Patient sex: M
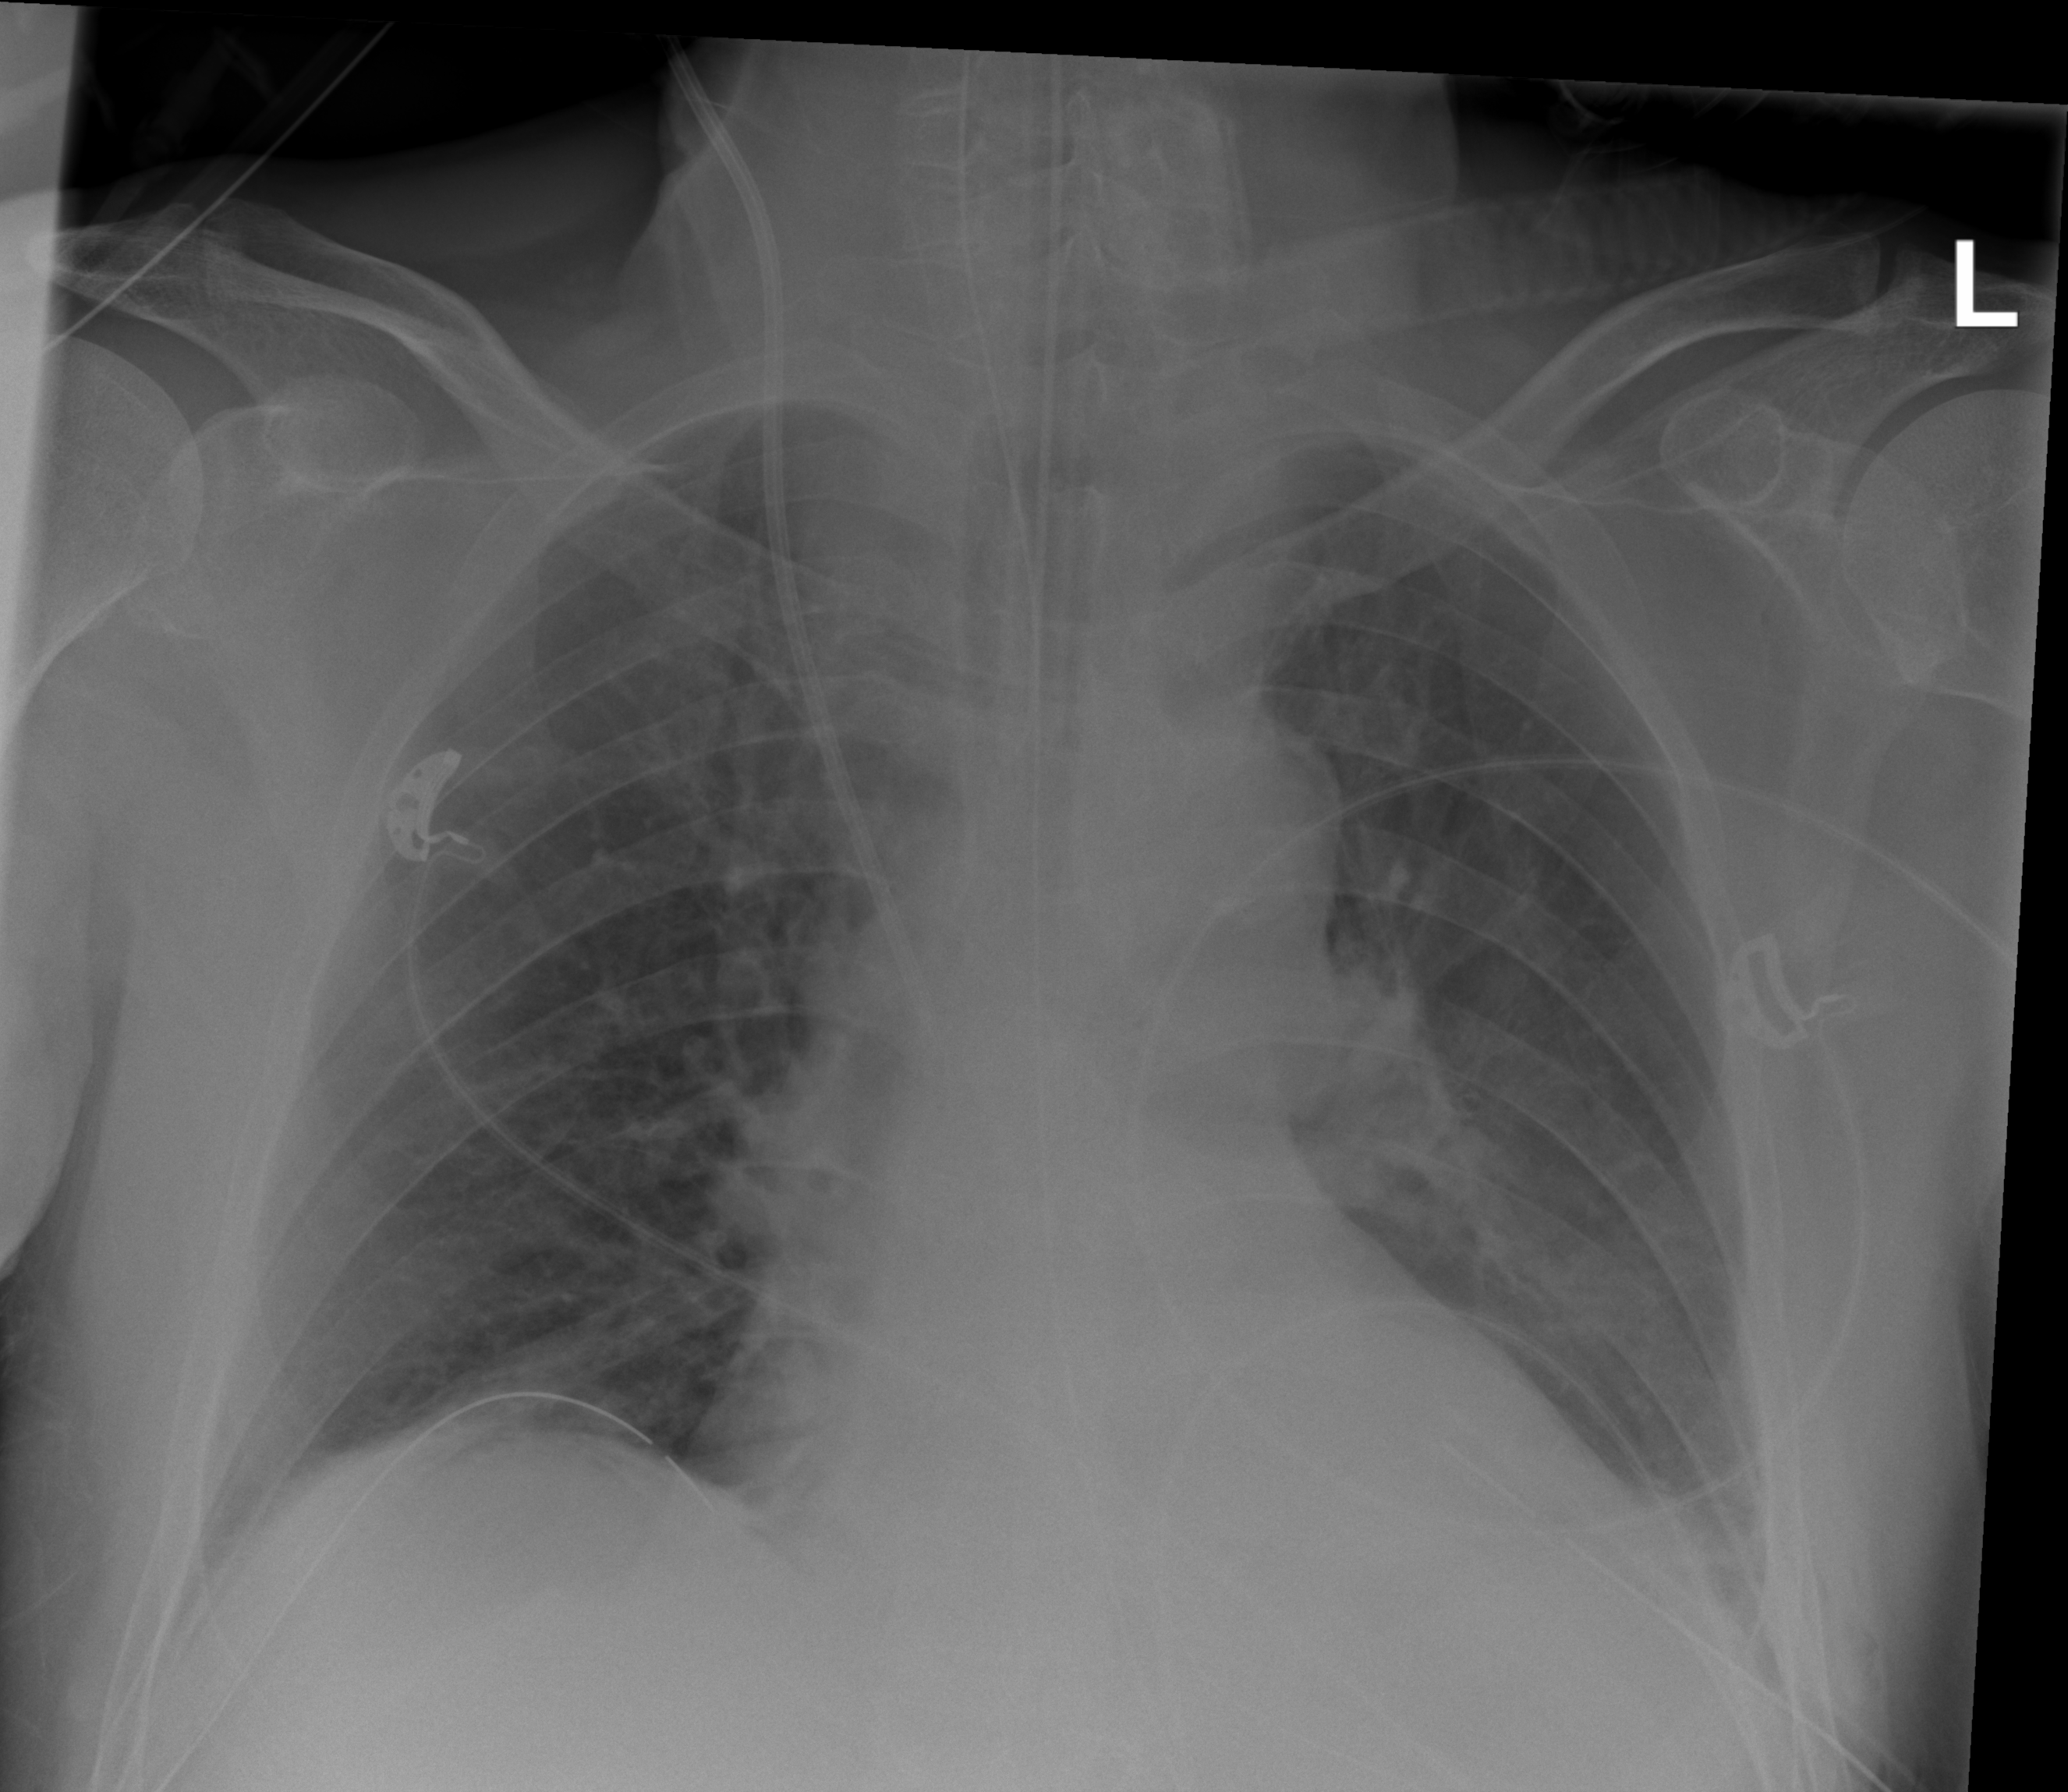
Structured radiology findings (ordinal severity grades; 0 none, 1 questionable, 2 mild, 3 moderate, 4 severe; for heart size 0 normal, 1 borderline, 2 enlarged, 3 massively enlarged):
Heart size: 2
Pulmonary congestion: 0
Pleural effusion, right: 2
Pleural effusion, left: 2
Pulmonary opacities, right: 0
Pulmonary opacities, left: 1
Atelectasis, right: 2
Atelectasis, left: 2